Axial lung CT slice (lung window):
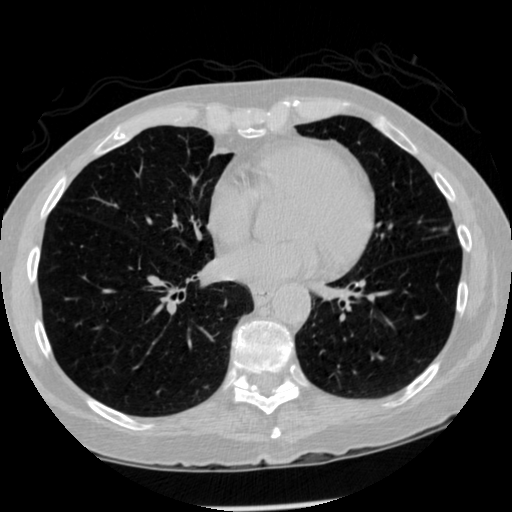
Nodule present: no